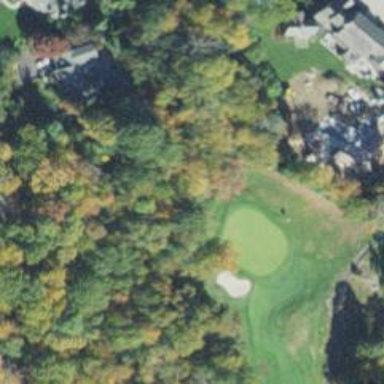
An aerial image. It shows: View of golf hole.